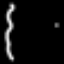
Label: squiggle